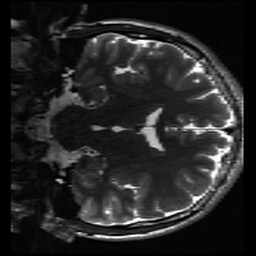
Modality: inplaneT2
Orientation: coronal